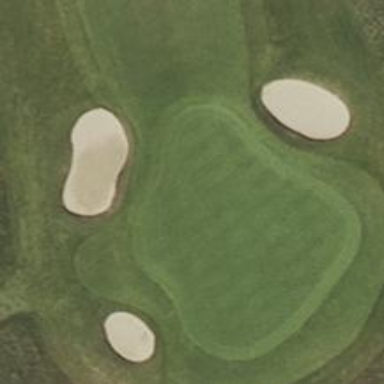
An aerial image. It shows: Golf green.